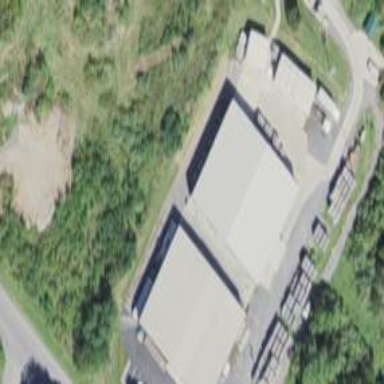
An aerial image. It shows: Industrial building.